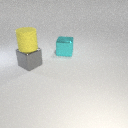
large cyan metal cube to the right of large gray metal cube